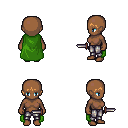
a pixel art fantasy rpg character, female body template, human, dark skin, green cape, metal pants, plain hairstyle, dagger, four views (front, back, left, right), 2x2 character sprite sheet, small pixel art, hard edges, no anti-aliasing